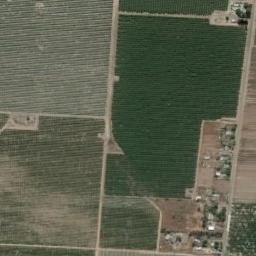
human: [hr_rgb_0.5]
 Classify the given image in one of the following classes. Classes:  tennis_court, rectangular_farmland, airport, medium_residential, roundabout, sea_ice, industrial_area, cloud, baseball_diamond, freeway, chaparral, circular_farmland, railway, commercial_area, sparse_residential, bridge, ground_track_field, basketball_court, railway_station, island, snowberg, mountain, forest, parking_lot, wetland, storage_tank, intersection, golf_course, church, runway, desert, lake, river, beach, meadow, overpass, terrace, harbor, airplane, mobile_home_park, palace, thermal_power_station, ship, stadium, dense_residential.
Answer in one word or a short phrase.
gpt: rectangular_farmland